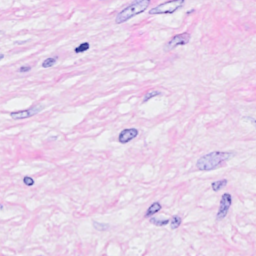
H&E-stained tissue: Breast